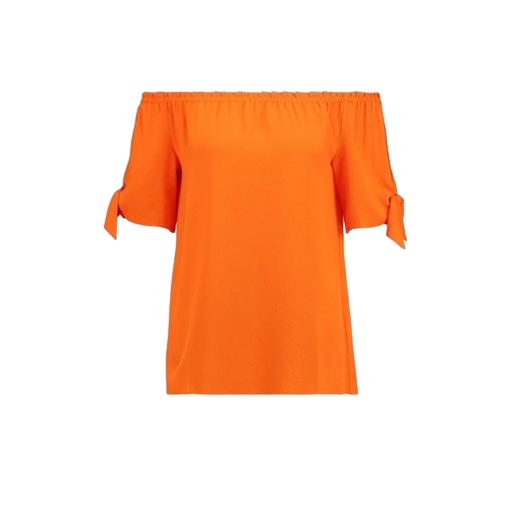
orange fwrd exclusive top, short-sleeve top only macy, orange tie neck cold shoulder top, white background